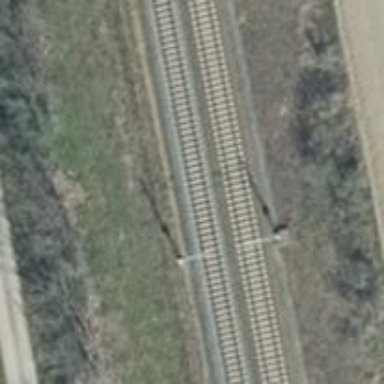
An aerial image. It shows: Railway milestone with catenary mast.